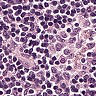
Metastatic tissue present: no